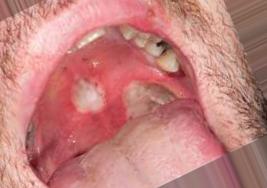
Condition: Mouth Ulcer